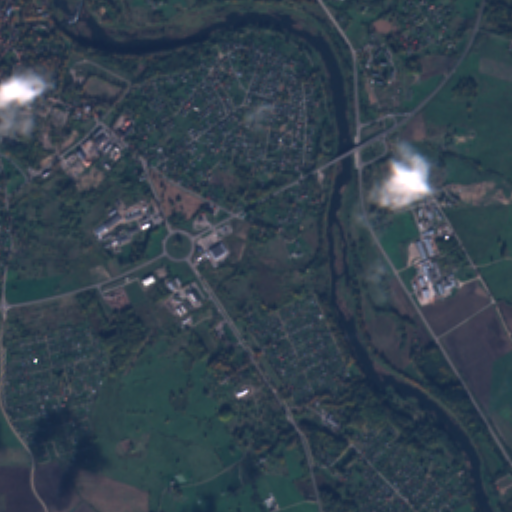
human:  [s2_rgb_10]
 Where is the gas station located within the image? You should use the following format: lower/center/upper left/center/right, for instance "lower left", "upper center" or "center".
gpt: The gas station is located in the center left of the image.
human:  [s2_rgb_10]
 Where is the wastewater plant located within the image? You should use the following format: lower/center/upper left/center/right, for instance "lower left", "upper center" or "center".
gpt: The wastewater plant is located in the upper right of the image.
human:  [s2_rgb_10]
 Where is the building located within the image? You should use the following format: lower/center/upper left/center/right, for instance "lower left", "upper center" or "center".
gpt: There is no building in the image.